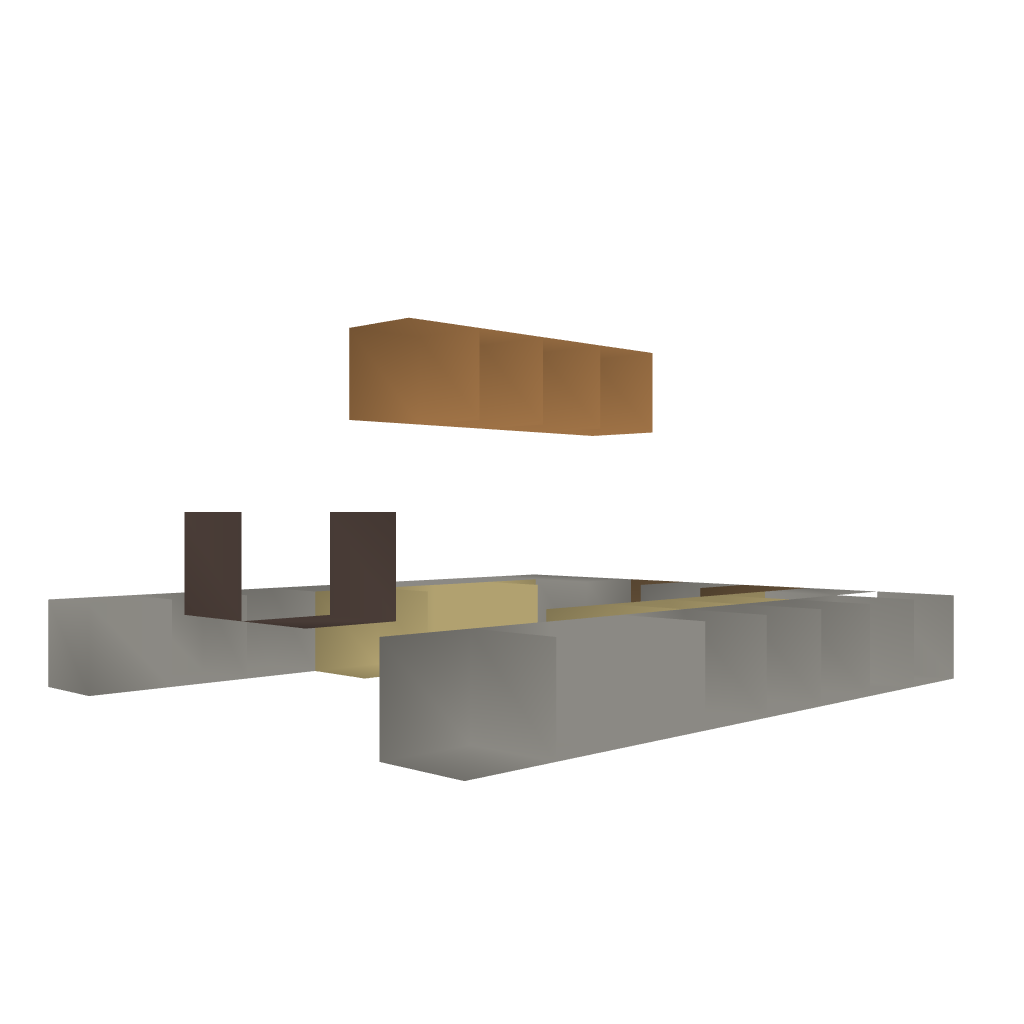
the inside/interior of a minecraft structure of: Mini Apple Store